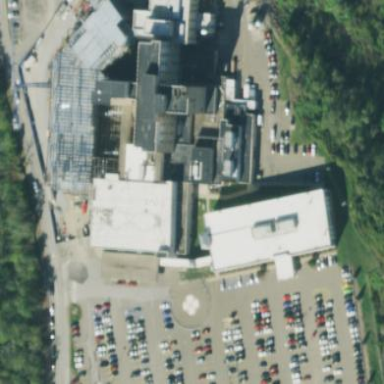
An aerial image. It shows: Hospital.